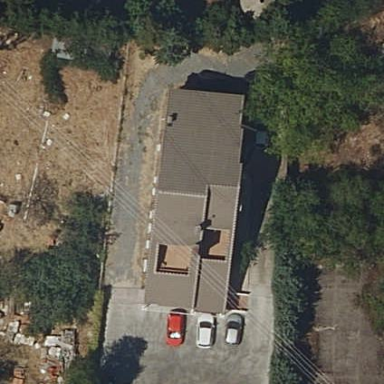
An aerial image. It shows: Detached building.